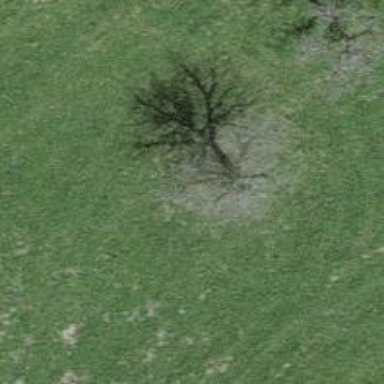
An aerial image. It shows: Single tag "natural: tree."